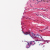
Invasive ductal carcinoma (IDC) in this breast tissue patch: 0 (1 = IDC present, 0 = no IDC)